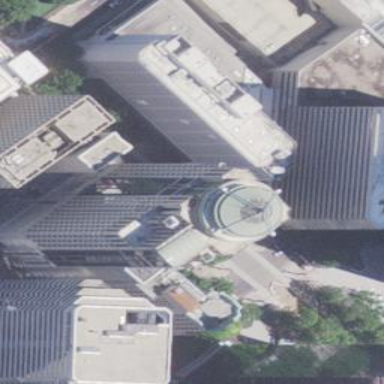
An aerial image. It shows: Building with white roof.